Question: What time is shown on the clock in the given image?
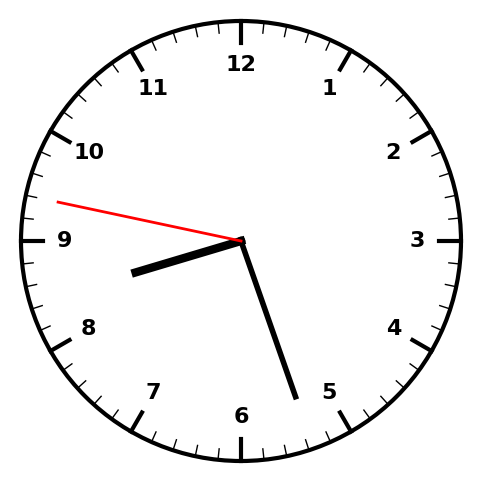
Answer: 08:26:47